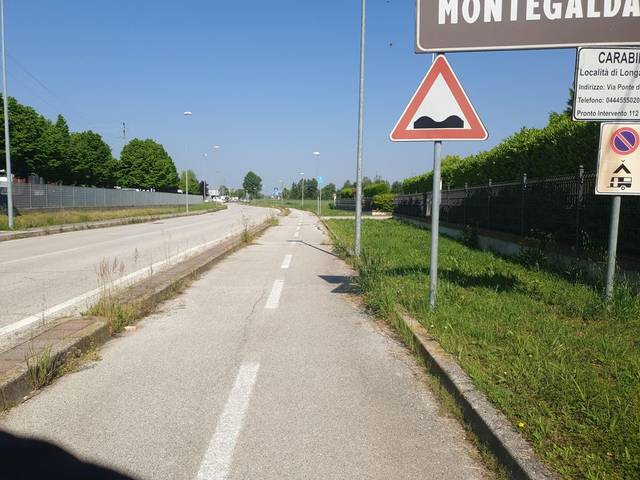
Region: Italy
Coordinates: 45.456, 11.699